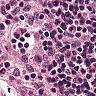
Metastatic tissue present: no